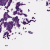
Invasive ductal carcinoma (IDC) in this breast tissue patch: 1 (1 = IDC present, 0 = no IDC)